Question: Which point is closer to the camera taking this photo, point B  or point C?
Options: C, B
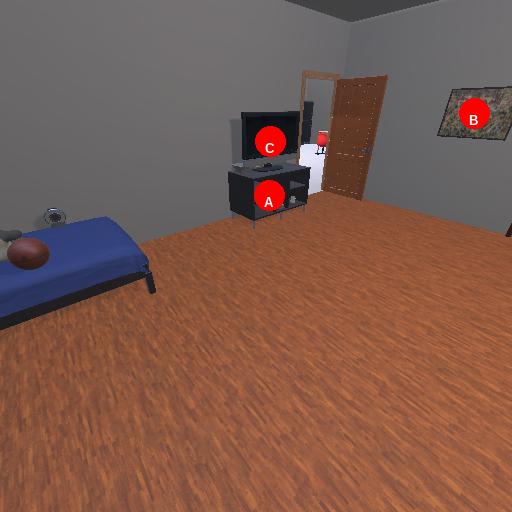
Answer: C